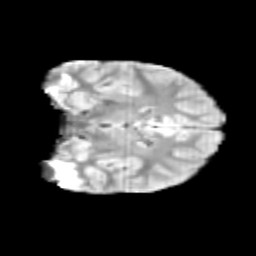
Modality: T2w
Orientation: coronal
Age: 12
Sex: male
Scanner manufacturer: siemens
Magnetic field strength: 3 T
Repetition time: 3.8 s
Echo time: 0.07 s